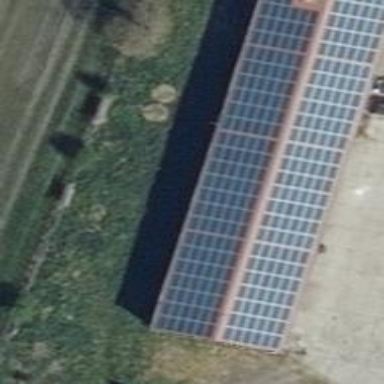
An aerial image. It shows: Building equipped with small solar photovoltaic panel for generating electricity.